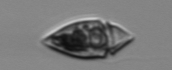
Label: Amphidinium